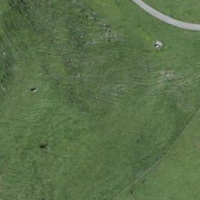
EUNIS habitat code: 25
Species observed at this site:
Ajuga reptans